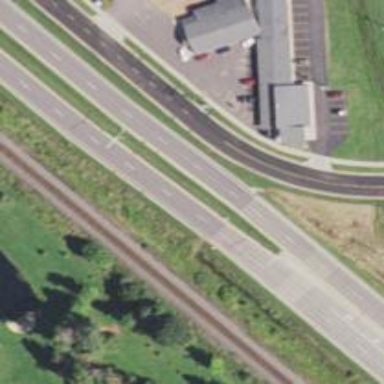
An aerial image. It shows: Trunk highway.